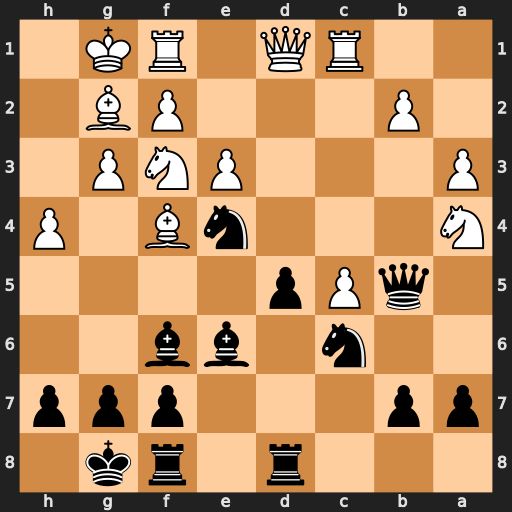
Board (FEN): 3r1rk1/pp3ppp/2n1bb2/1qPp4/N3nB1P/P3PNP1/1P3PB1/2RQ1RK1
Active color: b
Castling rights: -
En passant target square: -
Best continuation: d4 exd4 Nxd4